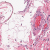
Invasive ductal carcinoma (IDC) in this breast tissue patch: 0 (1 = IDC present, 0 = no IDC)